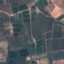
Land use / land cover class: PermanentCrop